Question: I am trying to get the selected row from the aspxgridview when the user clicks the "SEC"("SELECT") button on screen as shown below.
when the user click the SEC button, it gives null reference exception
What am doing wrong?
here is my code...
'''
protected void btnClose0_Click(object sender, EventArgs e)
{
try
{
string cari_logref = gvCari.GetDataRow(gvCari.FocusedRowIndex)["LOGICALREF"].ToString();
dtneww = ListTable(Convert.ToInt16(cari_logref));
gv.DataSource = dtneww;
gv.DataBind();
}
catch (Exception)
{ }
}
'''

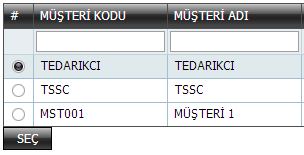
Answer: You are attempting to retrieve the focused row with FocusedRowIndex, what you want is GetSelectedFieldValues which is different, see: <URL>